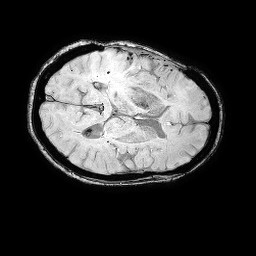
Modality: SWI
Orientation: axial
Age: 35
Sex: male
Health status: ill
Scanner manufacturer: philips
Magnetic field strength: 3 T
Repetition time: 0.031 s